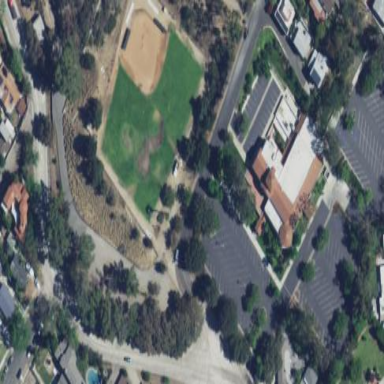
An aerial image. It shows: Baseball pitch for leisure land activities.